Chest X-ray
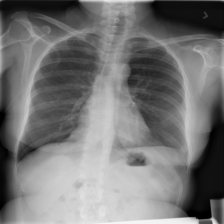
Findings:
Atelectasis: negative
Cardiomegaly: negative
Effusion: negative
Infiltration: negative
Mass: negative
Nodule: negative
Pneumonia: negative
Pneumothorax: negative
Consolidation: negative
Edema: negative
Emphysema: negative
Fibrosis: negative
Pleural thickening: negative
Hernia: negative